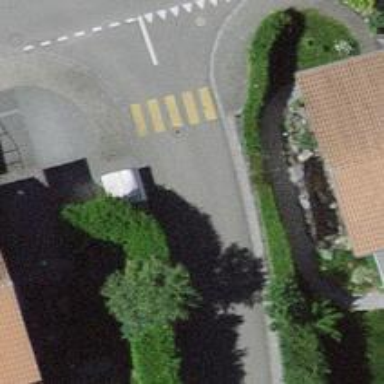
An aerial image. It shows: Hedge barrier.